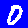
Digit: 0